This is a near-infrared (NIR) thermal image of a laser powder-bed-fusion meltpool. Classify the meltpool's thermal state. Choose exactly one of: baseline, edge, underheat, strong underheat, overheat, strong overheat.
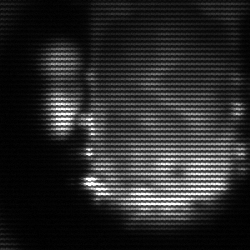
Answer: baseline